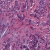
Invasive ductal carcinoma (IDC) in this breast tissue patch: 1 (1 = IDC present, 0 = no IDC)